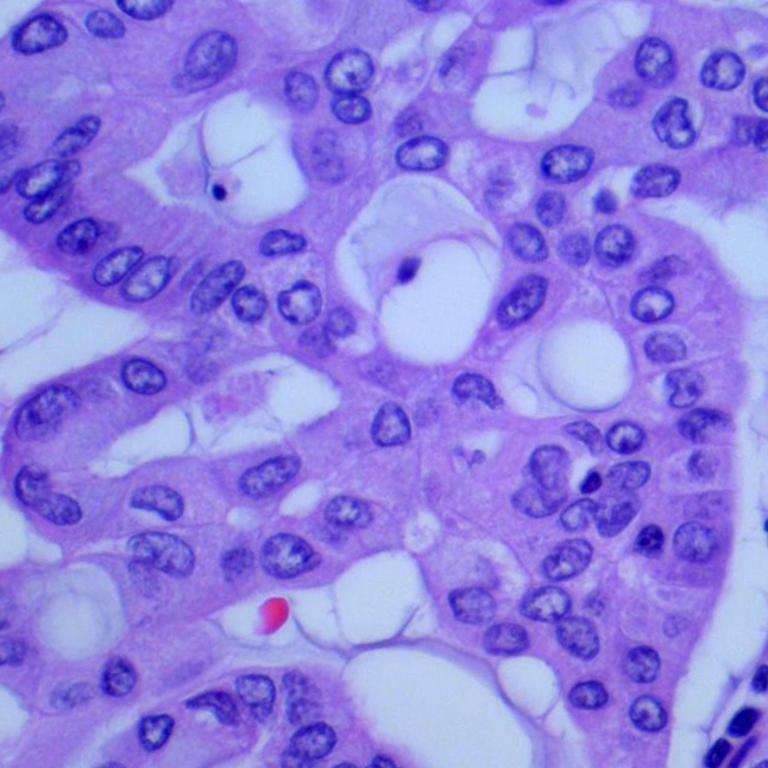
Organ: lung
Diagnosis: adenocarcinomas